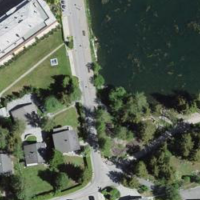
EUNIS habitat code: 54
Species observed at this site:
Artemisia vulgaris
Aythya fuligula
Cyprinus carpio